Question: There's a <URL> that using interfaces is better than using classes. I surely agree: a library method accepting 'ArrayList' instead of 'List' would be a crap.
There's also a consensus that the performance is always the same. Here my <URL> begs to differ.

There are 1 to 4 implementations of both an interface and an abstract class. When more than two implementations get used, the performance starts to diverge. I'm looking for an explanation for this behavior (and also for the origin of the false consensus).
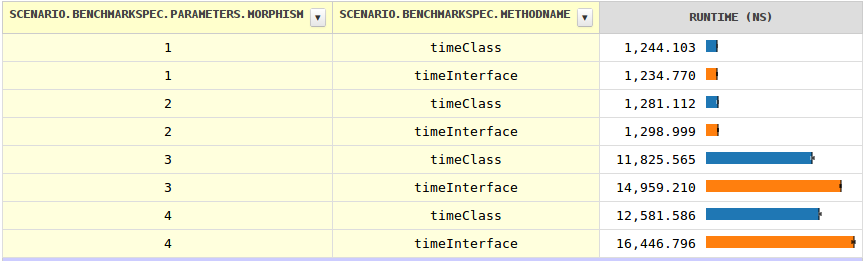
Answer: > There's a consensus that using interfaces is better than using classes.
This is overly simplistic. Both interfaces and abstract classes have advantages over each other.
The answer you link to suggests declaring variables as java.util.List, rather than java.util.ArrayList where possible. It's correct that using List gives you more flexibility to choose a different implementation class later, and thus is a good thing to do when you don't need ArrayList-specific methods (e.g., '.trimToCapacity()'). However, this advice has , and would be just as true if java.util.List were an abstract class.
> There's also a consensus that the performance is always the same.
The popular advice is that one should not worry about performance differences between classes and interfaces, and should choose between them based on good programming principles instead. This is good advice to prevent programmers fretting about unimportant performance differences; however it is sometimes misunderstood to imply that there is difference, which is not true. There a small difference: classes are faster.
With the method call through a class, there is a <URL> at a fixed offset in the class, and the pointer to the desired method implementation is found at a known offset within that table, so the jump to the target is quite simple. However, while a class can extend only one superclass, a class can implement any number of interfaces, so method calls through an interface are more complicated. For interface calls, it has to look up the class's list of interfaces first to find the interface that's wanted, before it can look up the method implementation in that interface's table.
> When more than two implementations get used, the performance starts to diverge.
Whether classes or interfaces are used, the polymorphic call causes a pipeline flush on the CPU, because the CPU can't see the target of the jump in advance, and this has a high cost. When the call site is known at run time to be oligomorphic ( meaning 'few'), performance increases sharply because a good JVM handles these cases specially. For the monomorphic case the JVM can jump directly to the single target method, or even inline it. For the dimorphic case it implements 'o.f();' as if by (not valid syntax): 'if (o.getClass() == A.class) A::f(o) else B::f(o);'.
Actually I'm not sure why the dimorphic case seems to be as fast in your benchmark as the monomorphic case - shouldn't the CPU's branch predictor get it wrong half the time on random data? Perhaps there's other subtleties at work there...
See also:
- <URL>